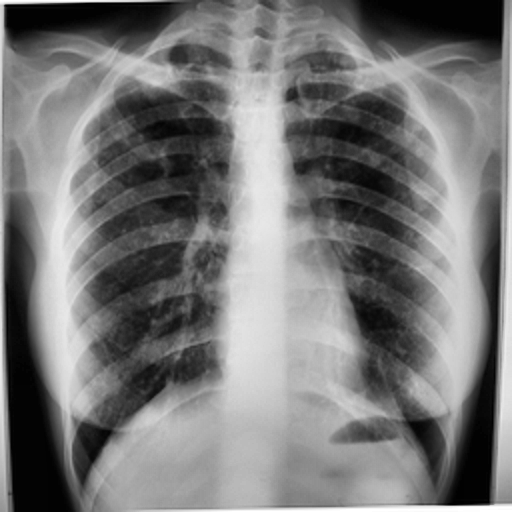
Finding: TUBERCULOSIS